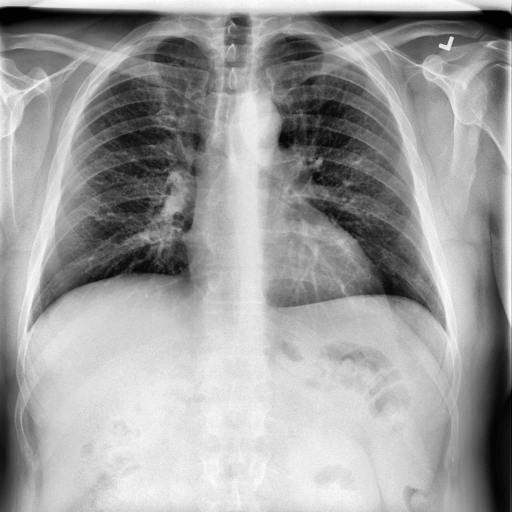
Finding: NORMAL